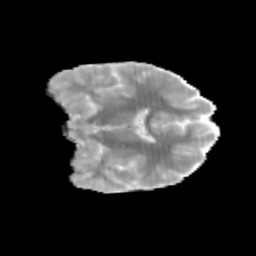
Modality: MD
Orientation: coronal
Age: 11
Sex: male
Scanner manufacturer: siemens
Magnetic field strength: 3 T
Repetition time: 3.8 s
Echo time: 0.07 s